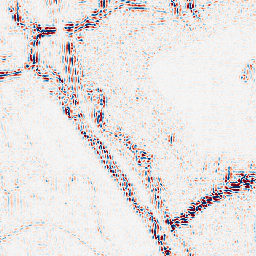
Category: wavelet
Decomposition family: wavelet_reverse_biorthogonal
Decomposition parameters: wavelet: rbio2.4
level: 2
Upsampling method: cubic_mitchell
Upsampling parameters: scale: 2
Upsampling scale: 2